【题型】填空题　【知识点】平面几何　【难度】medium
如图，$E$ 是平行四边形 $ABCD$ 的边 $BA$ 延长线上的一点，$CE$ 交 $AD$ 于点 $F$，交 $BD$ 于点 $G$，$AE:AB = 1:2$，且 $\overrightarrow{BA} = \vec{a}$，$\overrightarrow{BC} = \vec{b}$. 用向量 $\vec{a}$、$\vec{b}$ 分别表示向量 $\overrightarrow{CG} = \underline{\quad\quad\quad}$.

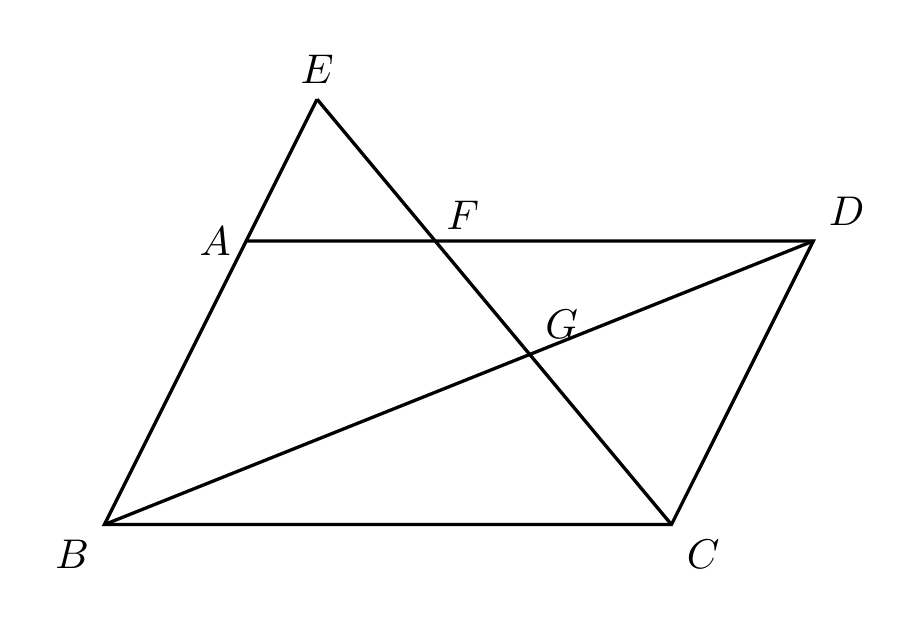
【解答】
【答案】$\dfrac{3}{5}\vec{a} - \dfrac{2}{5}\vec{b}$

【分析】此题考查了平面向量的知识以及平行四边形的性质、相似三角形的判定与性质。注意掌握平行四边形性质与平面向量的知识是解此题的关键.

根据 $AE:AB = 1:2$ 求得 $\overrightarrow{BE} = \dfrac{3}{2}\vec{a}$，再根据 $\overrightarrow{BC} + \overrightarrow{CE} = \overrightarrow{BE}$，求得 $\overrightarrow{CE} = \dfrac{3}{2}\vec{a} - \vec{b}$，然后根据平行四边形性质与相似三角形的判定与性质求得 $GC:EC = 2:5$，即可由 $\overrightarrow{CG} = \dfrac{2}{5}\overrightarrow{CE}$ 求解.

【详解】解：$\because AE:AB = 1:2$，$\overrightarrow{BA} = \vec{a}$，
\par
$\therefore \overrightarrow{BE} = \dfrac{3}{2}\vec{a}$.

$\because \overrightarrow{BC} + \overrightarrow{CE} = \overrightarrow{BE}$，$\overrightarrow{BC} = \vec{b}$，
\par
$\therefore \overrightarrow{CE} = \dfrac{3}{2}\vec{a} - \vec{b}$.

$\because$ 四边形 $ABCD$ 是平行四边形，
\par
$\therefore AB = CD$，
\par
$\therefore CD \parallel EB$，
\par
$\therefore \triangle BEG \backsim \triangle DCG$，
\par
$\therefore EG:CG = EB:CD = 3:2$，
\par
$\therefore GC:EC = 2:5$，
\par
$\therefore \overrightarrow{CG} = \dfrac{2}{5}\overrightarrow{CE} = \dfrac{2}{5}\left( \dfrac{3}{2}\vec{a} - \vec{b} \right) = \dfrac{3}{5}\vec{a} - \dfrac{2}{5}\vec{b}$.